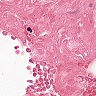
Metastatic tissue present: no